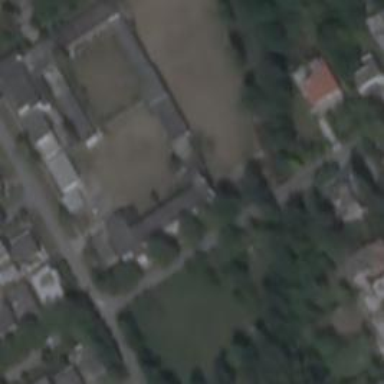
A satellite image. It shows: School.